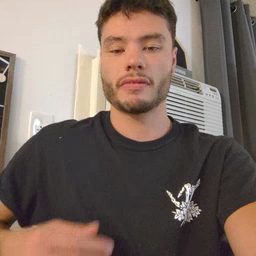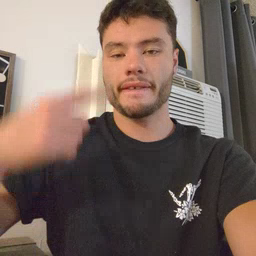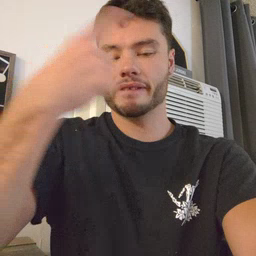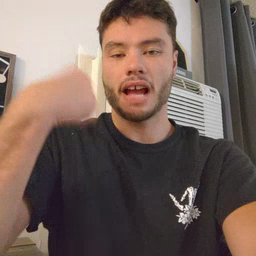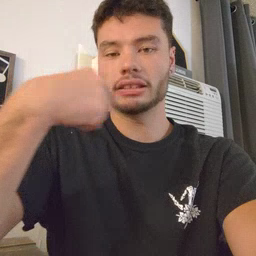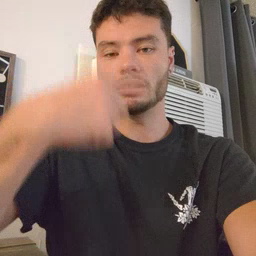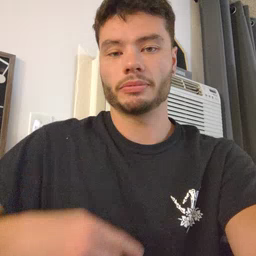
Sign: face